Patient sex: F
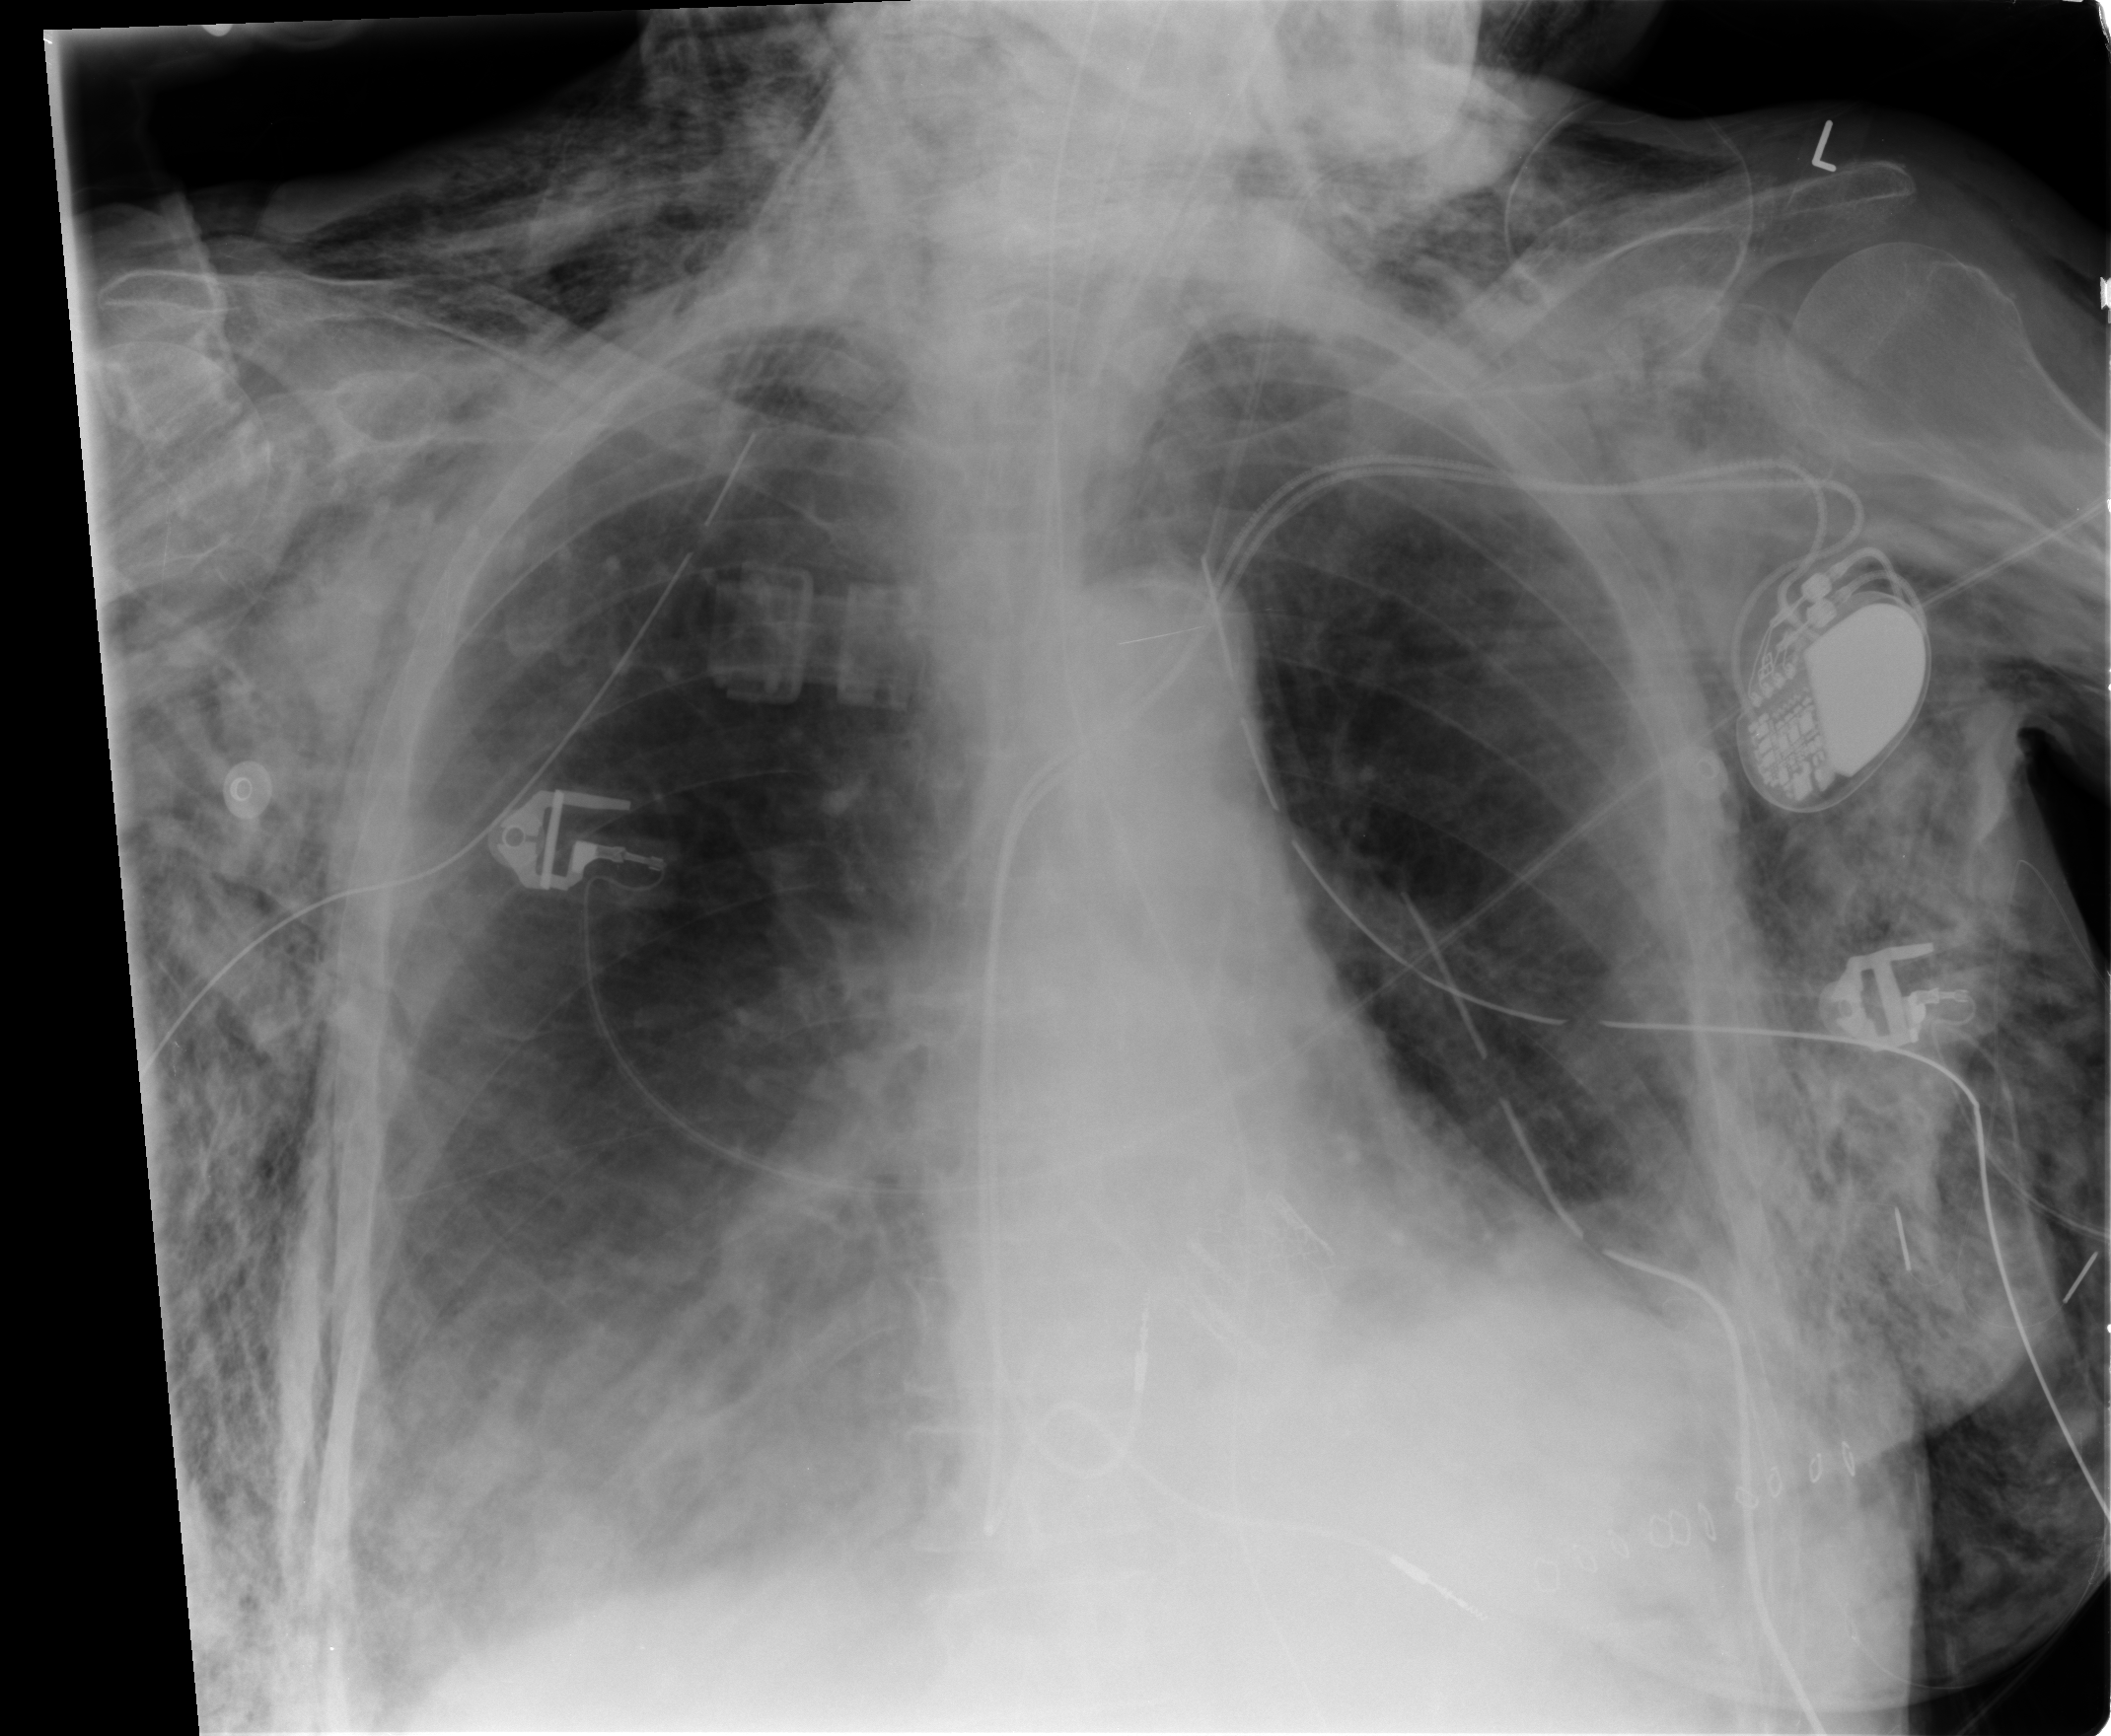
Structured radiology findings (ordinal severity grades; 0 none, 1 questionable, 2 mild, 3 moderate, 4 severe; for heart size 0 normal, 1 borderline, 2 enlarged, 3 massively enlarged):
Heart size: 0
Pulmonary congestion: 0
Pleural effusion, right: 2
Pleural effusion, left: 1
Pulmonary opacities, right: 0
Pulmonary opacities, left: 0
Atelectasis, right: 2
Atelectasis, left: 2